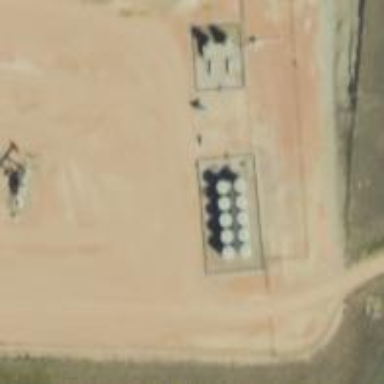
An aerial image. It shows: Storage tank with man-made structure.